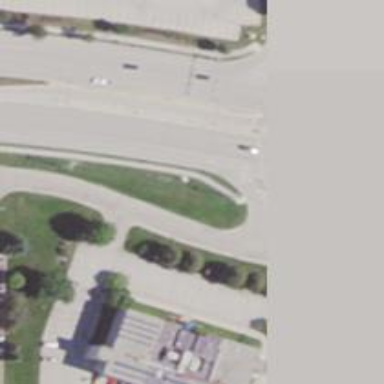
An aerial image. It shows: Asphalt road with primary link designation.